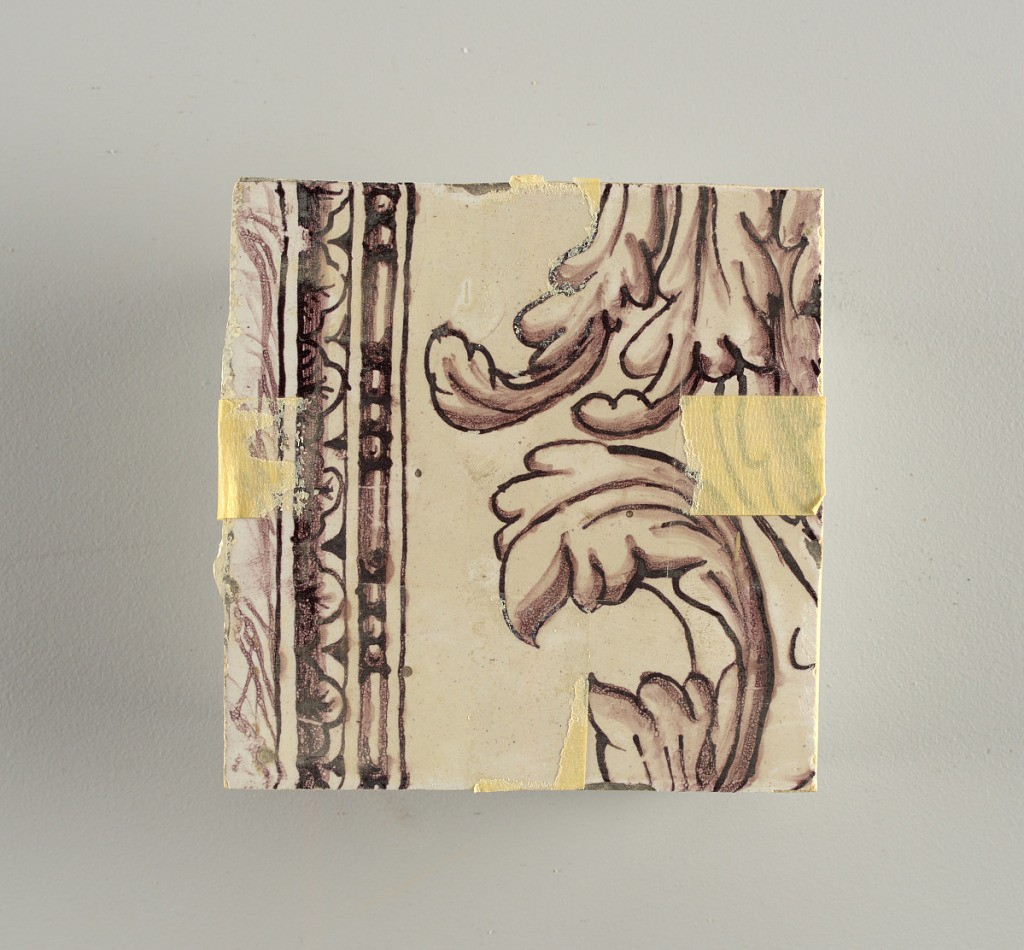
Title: Wall facing
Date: ca. 1725
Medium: tin-glazed earthenware, underglaze
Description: Two vertical rectangles, twenty-three tiles high.  A) Nine tiles wide at top; seven tiles wide at bottom.  B) Ten and one-half tiles wide.

Arabesque design of foliage.  A) with centered figure of Justice under a canopy.  B) with centered urn.